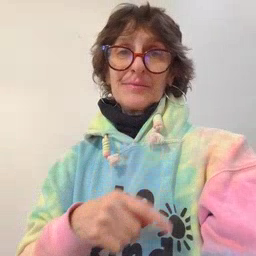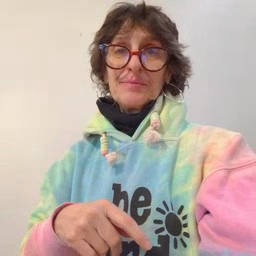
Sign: eye